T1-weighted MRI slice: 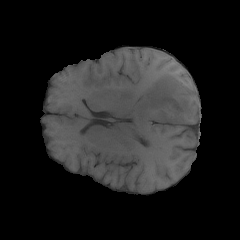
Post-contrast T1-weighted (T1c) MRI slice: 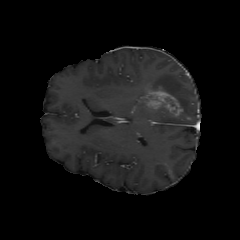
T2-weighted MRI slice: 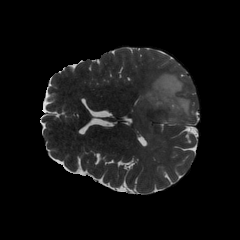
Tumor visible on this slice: yes